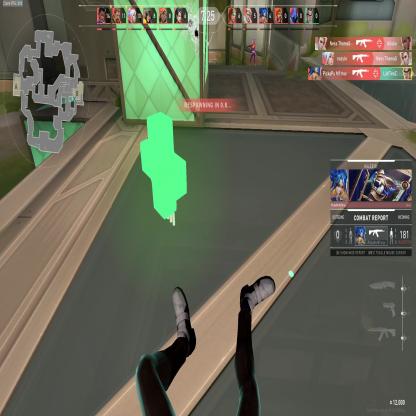
Label: enemy